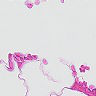
Metastatic tissue present: no